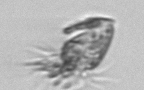
Label: Tontonia_appendiculariformis